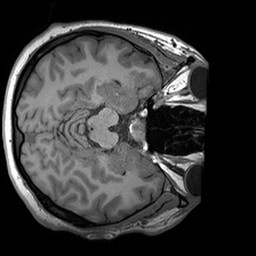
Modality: T1w
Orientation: axial
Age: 24
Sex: male
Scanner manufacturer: siemens
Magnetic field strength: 3 T
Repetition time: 1.6 s
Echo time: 0.00236 s